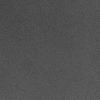
Atmospheric dust classification: dusty